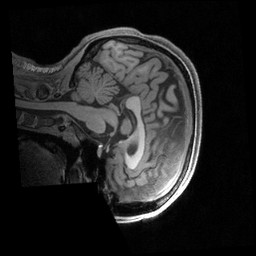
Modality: T1w
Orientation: sagittal
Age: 23
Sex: female
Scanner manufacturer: siemens
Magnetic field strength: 3 T
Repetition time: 2.4 s
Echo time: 0.00231 s